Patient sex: M
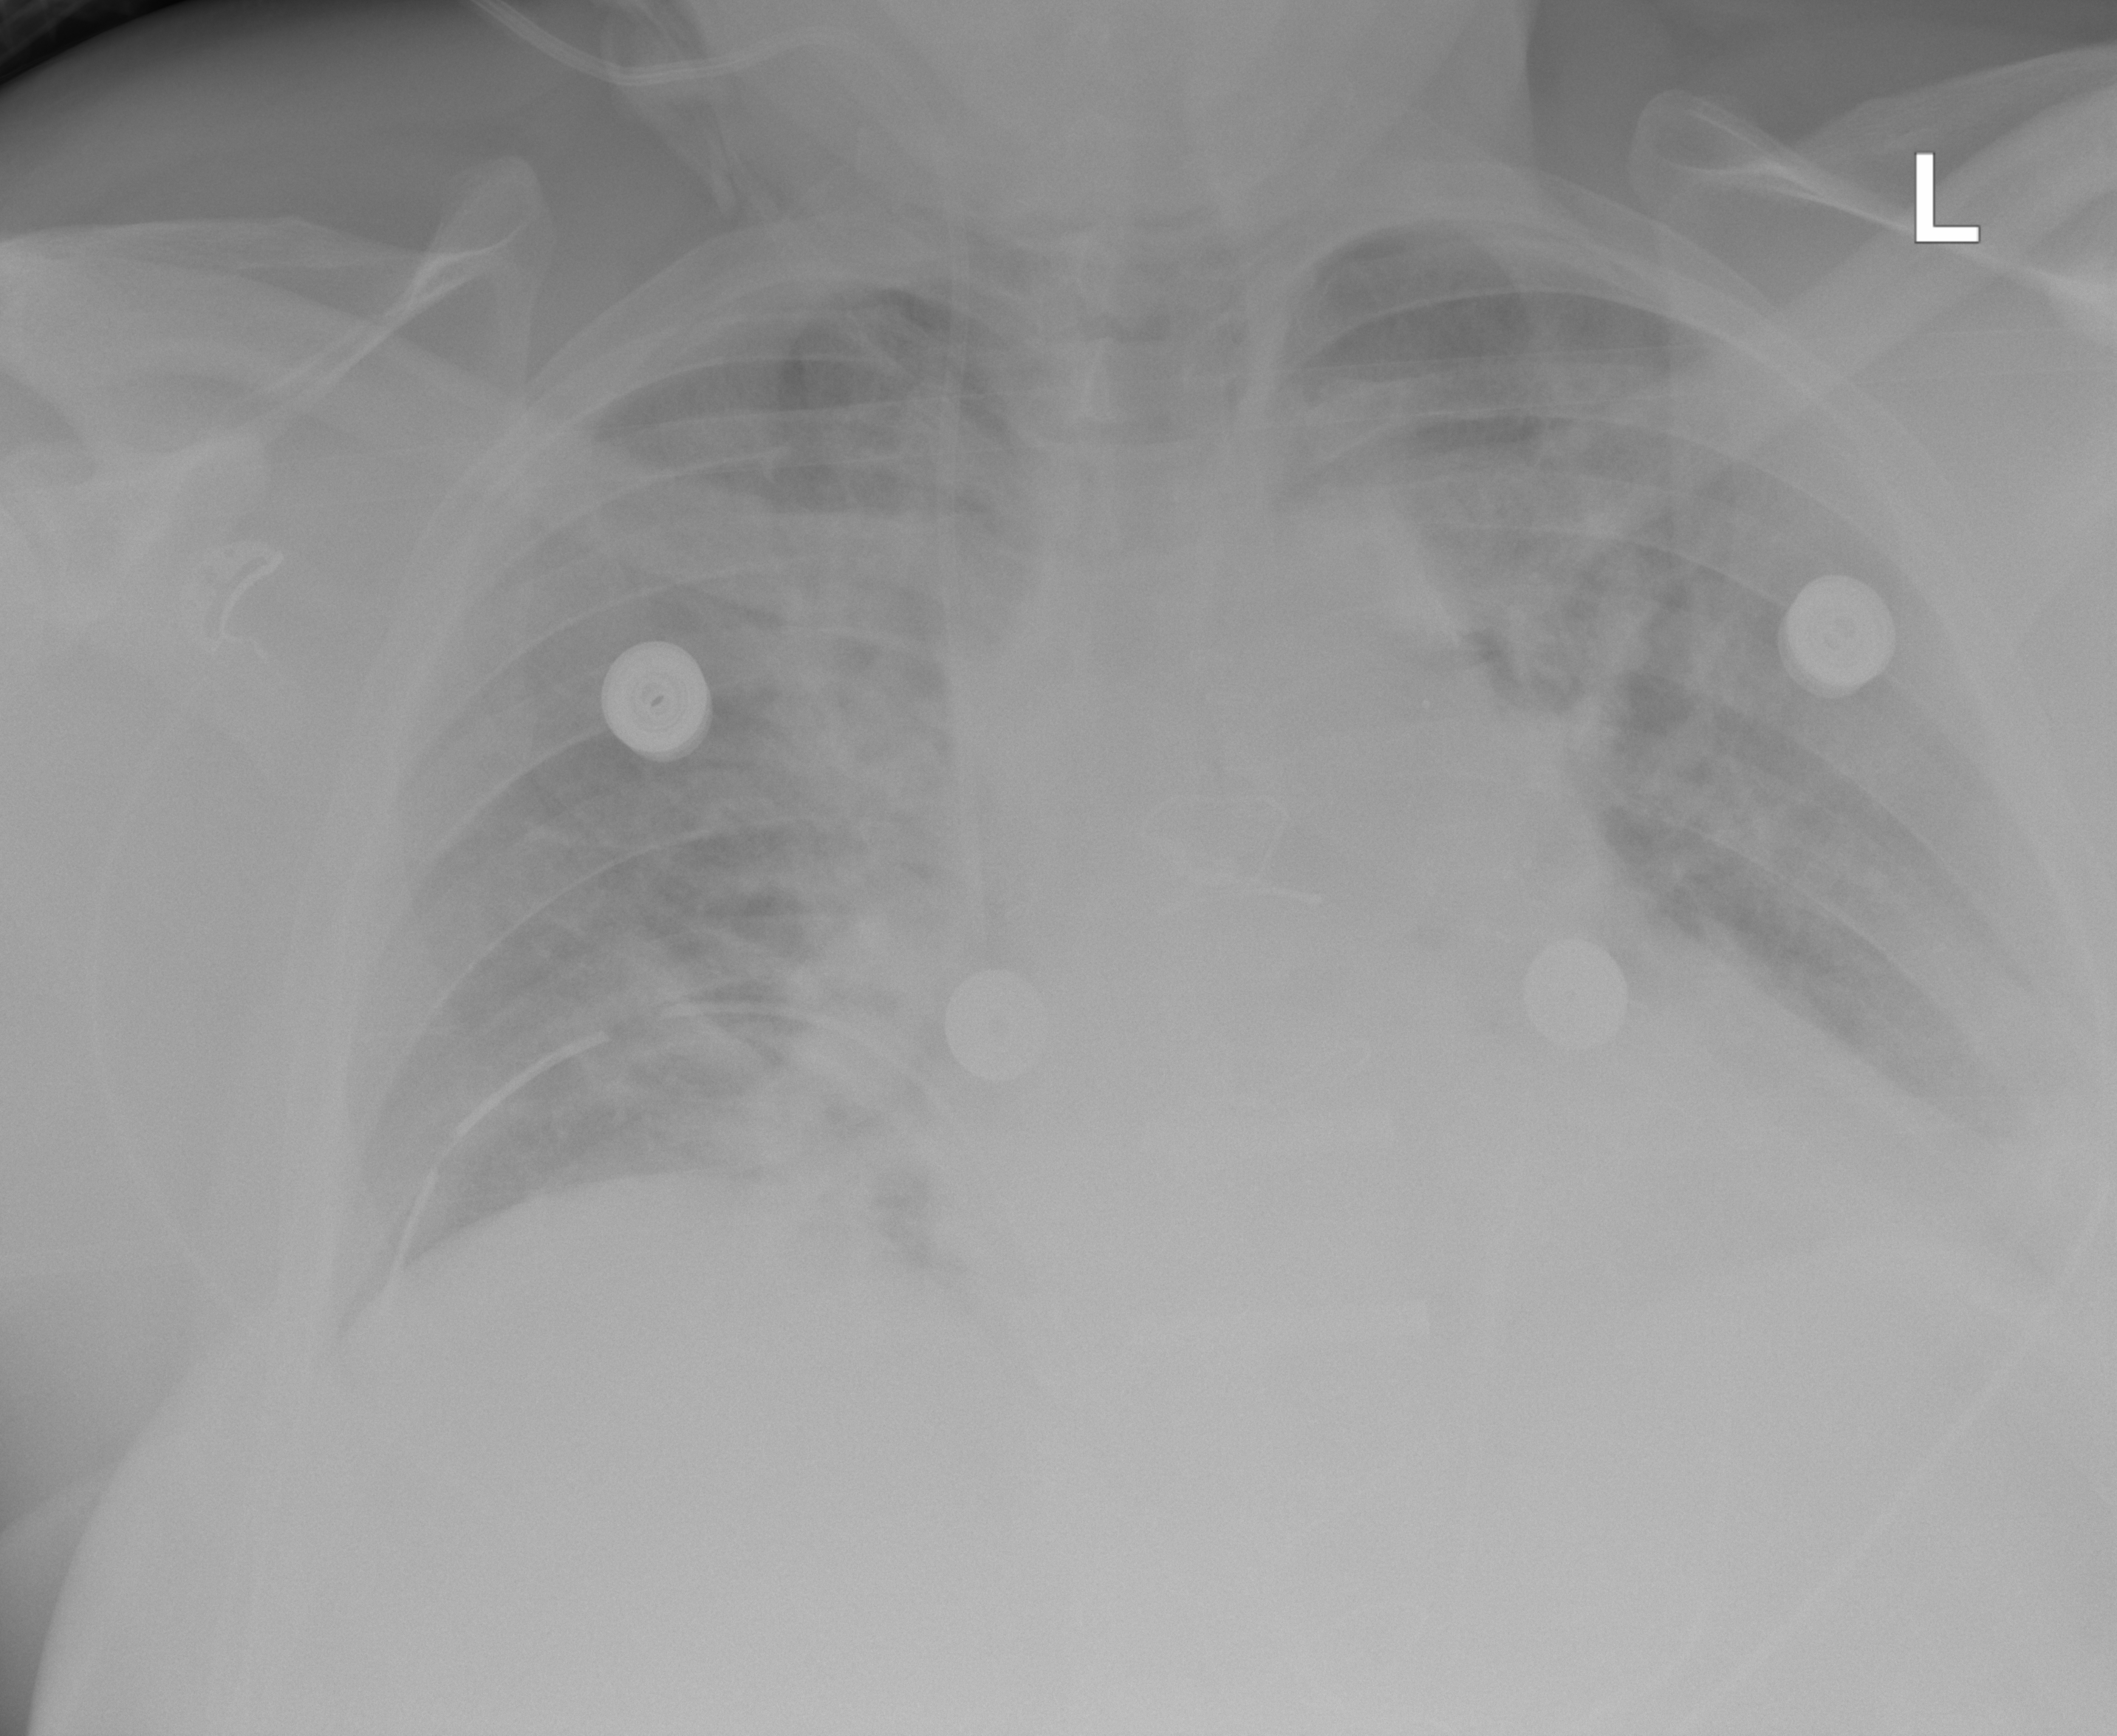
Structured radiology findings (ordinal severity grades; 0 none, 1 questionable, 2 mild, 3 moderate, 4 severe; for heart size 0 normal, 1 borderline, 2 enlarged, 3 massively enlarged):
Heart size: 2
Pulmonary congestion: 2
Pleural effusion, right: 0
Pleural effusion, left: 1
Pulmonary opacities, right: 0
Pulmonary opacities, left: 0
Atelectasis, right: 0
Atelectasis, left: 2